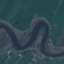
Land use / land cover: River